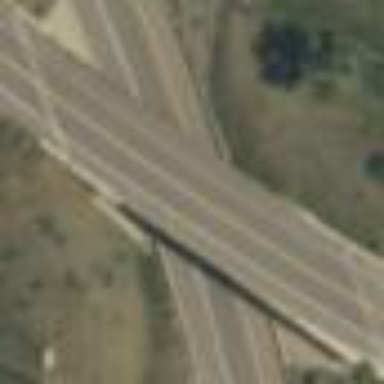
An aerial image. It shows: Viaduct bridge with beam structure.